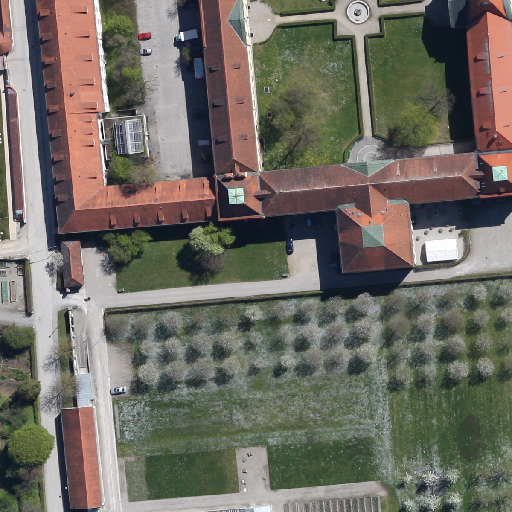
Referring expression: truck